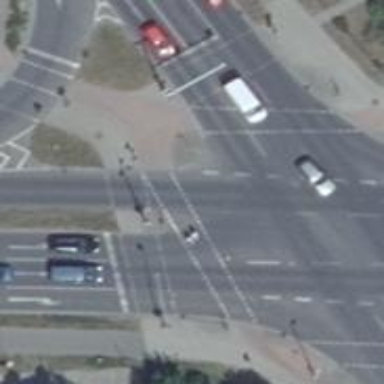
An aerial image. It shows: Uncontrolled crossing with central island on the road.